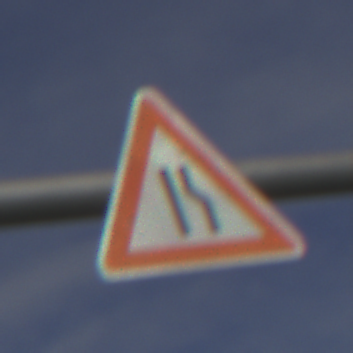
Verkehrszeichen: EinseitigVerengteFahrbahnRechts
Umgebung: Outdoor, Suburban
Tageszeit: MorningAfternoon
Wetter: PartlyCloudy
Licht: Natural
Jahreszeit: NotSpecified
Kontrast: HighContrast